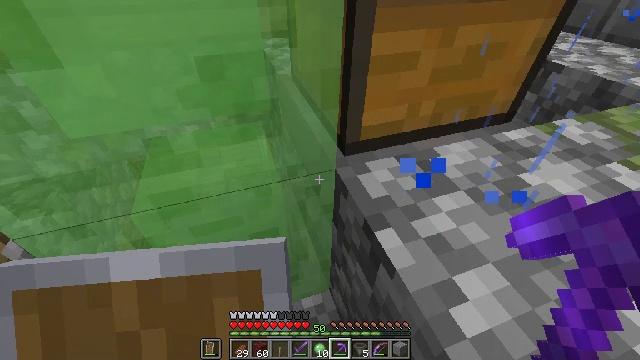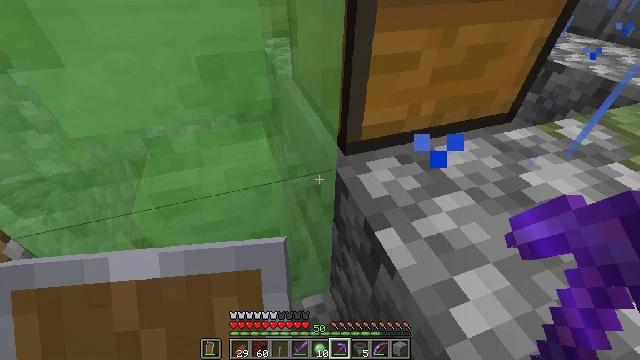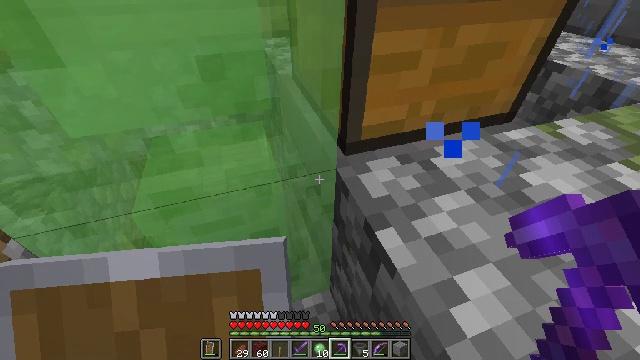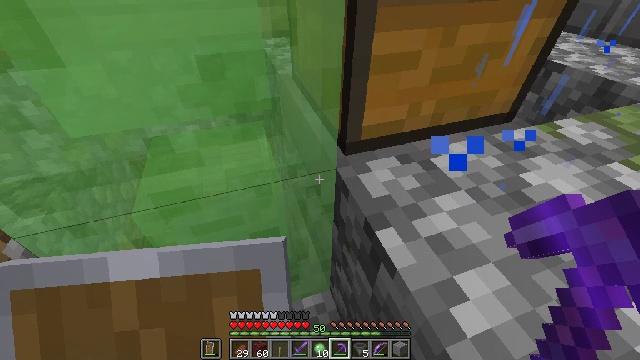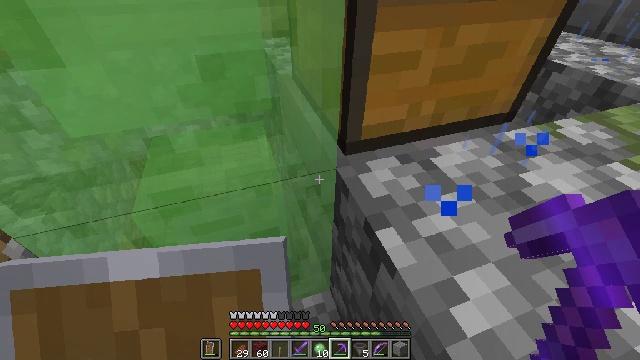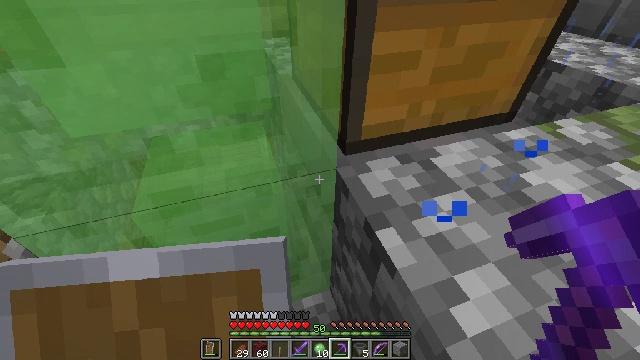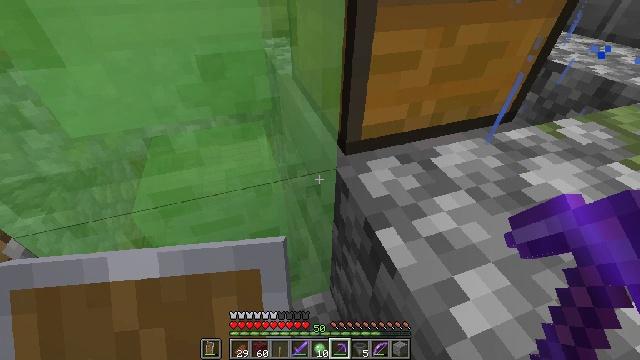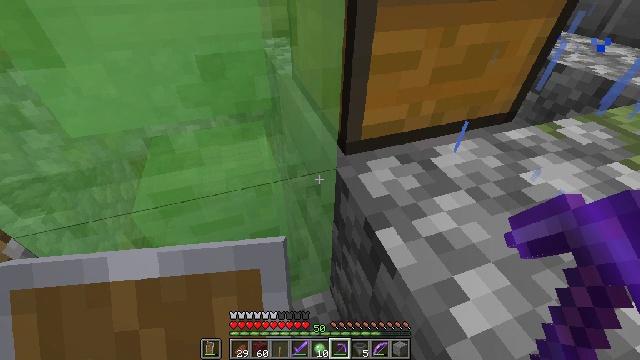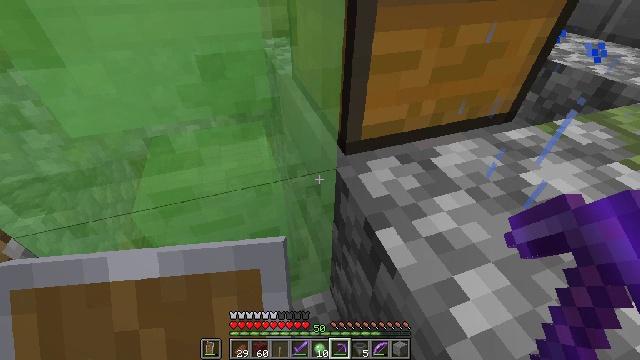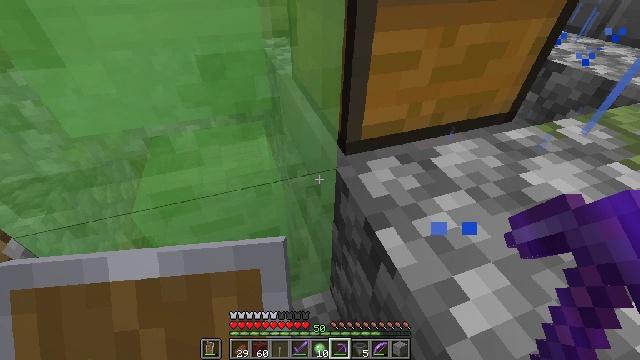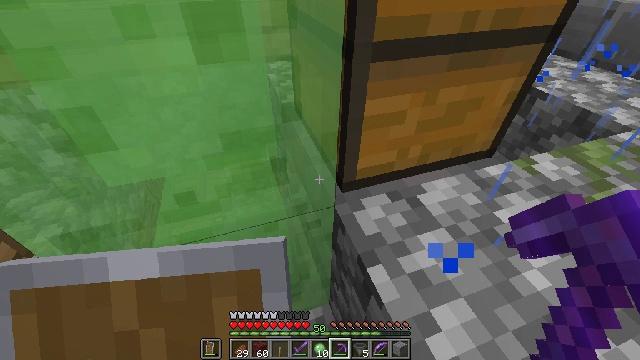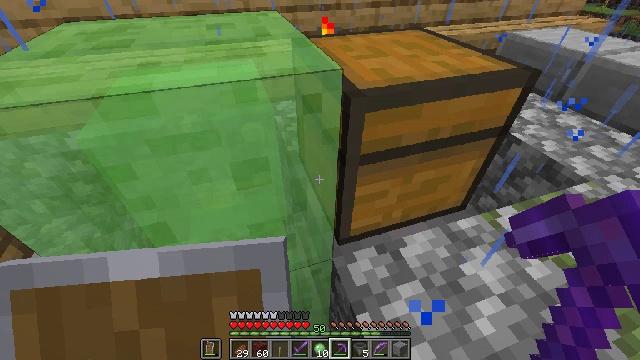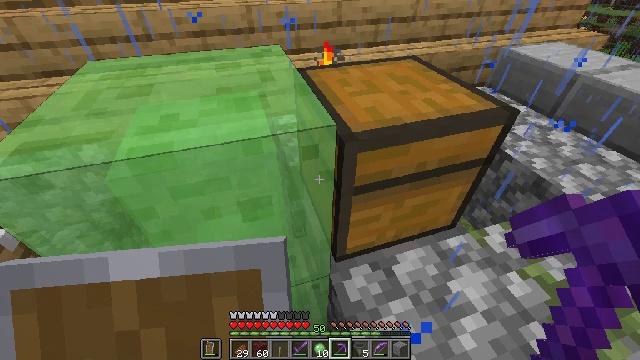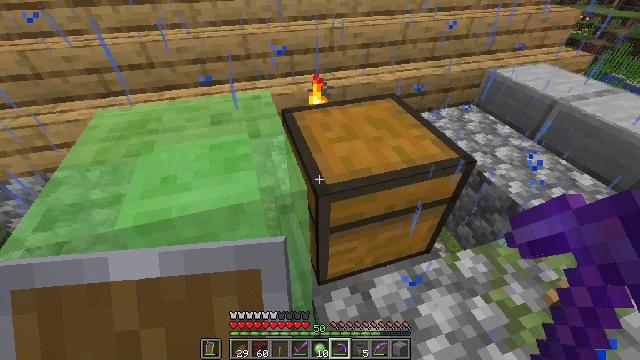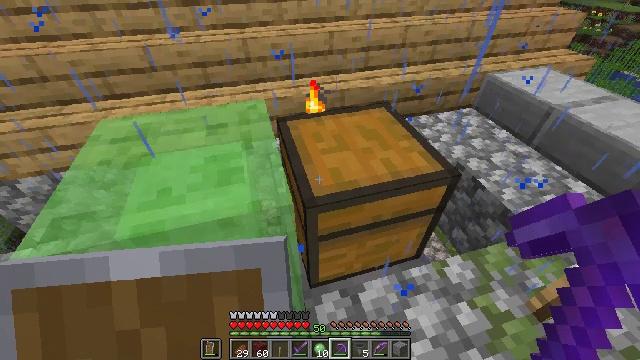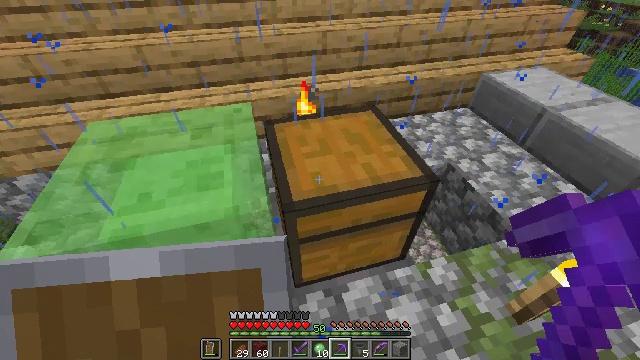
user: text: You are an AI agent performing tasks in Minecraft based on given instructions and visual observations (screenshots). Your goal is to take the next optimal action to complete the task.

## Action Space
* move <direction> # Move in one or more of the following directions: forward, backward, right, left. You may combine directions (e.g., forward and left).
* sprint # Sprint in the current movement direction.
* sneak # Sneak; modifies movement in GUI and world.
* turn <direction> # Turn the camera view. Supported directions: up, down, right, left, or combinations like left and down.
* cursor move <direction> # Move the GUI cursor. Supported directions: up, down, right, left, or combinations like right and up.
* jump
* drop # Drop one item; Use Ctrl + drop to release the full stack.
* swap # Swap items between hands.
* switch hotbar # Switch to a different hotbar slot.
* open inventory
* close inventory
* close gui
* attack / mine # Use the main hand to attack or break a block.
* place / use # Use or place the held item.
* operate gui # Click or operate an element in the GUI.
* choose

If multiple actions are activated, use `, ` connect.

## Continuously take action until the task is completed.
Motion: motion action
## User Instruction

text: Mine the slime block with your hand or tool.
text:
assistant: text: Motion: no_op
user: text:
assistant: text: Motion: no_op
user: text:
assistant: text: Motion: no_op
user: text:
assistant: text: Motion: no_op
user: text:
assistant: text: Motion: no_op
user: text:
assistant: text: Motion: no_op
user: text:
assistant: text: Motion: no_op
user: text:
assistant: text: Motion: no_op
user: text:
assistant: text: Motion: no_op
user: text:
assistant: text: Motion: move right, jump
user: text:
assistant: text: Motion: move right, jump
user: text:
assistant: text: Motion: move right, jump
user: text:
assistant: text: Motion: move right, jump
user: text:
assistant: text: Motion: move right, turn left and down, jump
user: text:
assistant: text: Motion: move right, turn down, jump
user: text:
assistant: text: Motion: move right, turn left and down, jump
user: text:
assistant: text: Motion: move right
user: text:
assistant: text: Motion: turn left and down
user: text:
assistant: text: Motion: turn left
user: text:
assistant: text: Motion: turn left
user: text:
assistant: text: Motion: turn left
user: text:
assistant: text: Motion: turn left
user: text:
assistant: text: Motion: turn left
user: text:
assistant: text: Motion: turn left
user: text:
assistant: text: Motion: turn left
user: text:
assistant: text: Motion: turn left
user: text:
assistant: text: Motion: turn left
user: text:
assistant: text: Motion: no_op
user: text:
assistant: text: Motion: no_op
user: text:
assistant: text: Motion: no_op